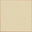
Piece: xx